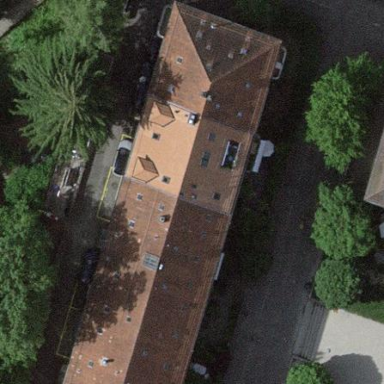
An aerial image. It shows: Beautiful apartment building with hipped roof covered in maroon roof tiles.